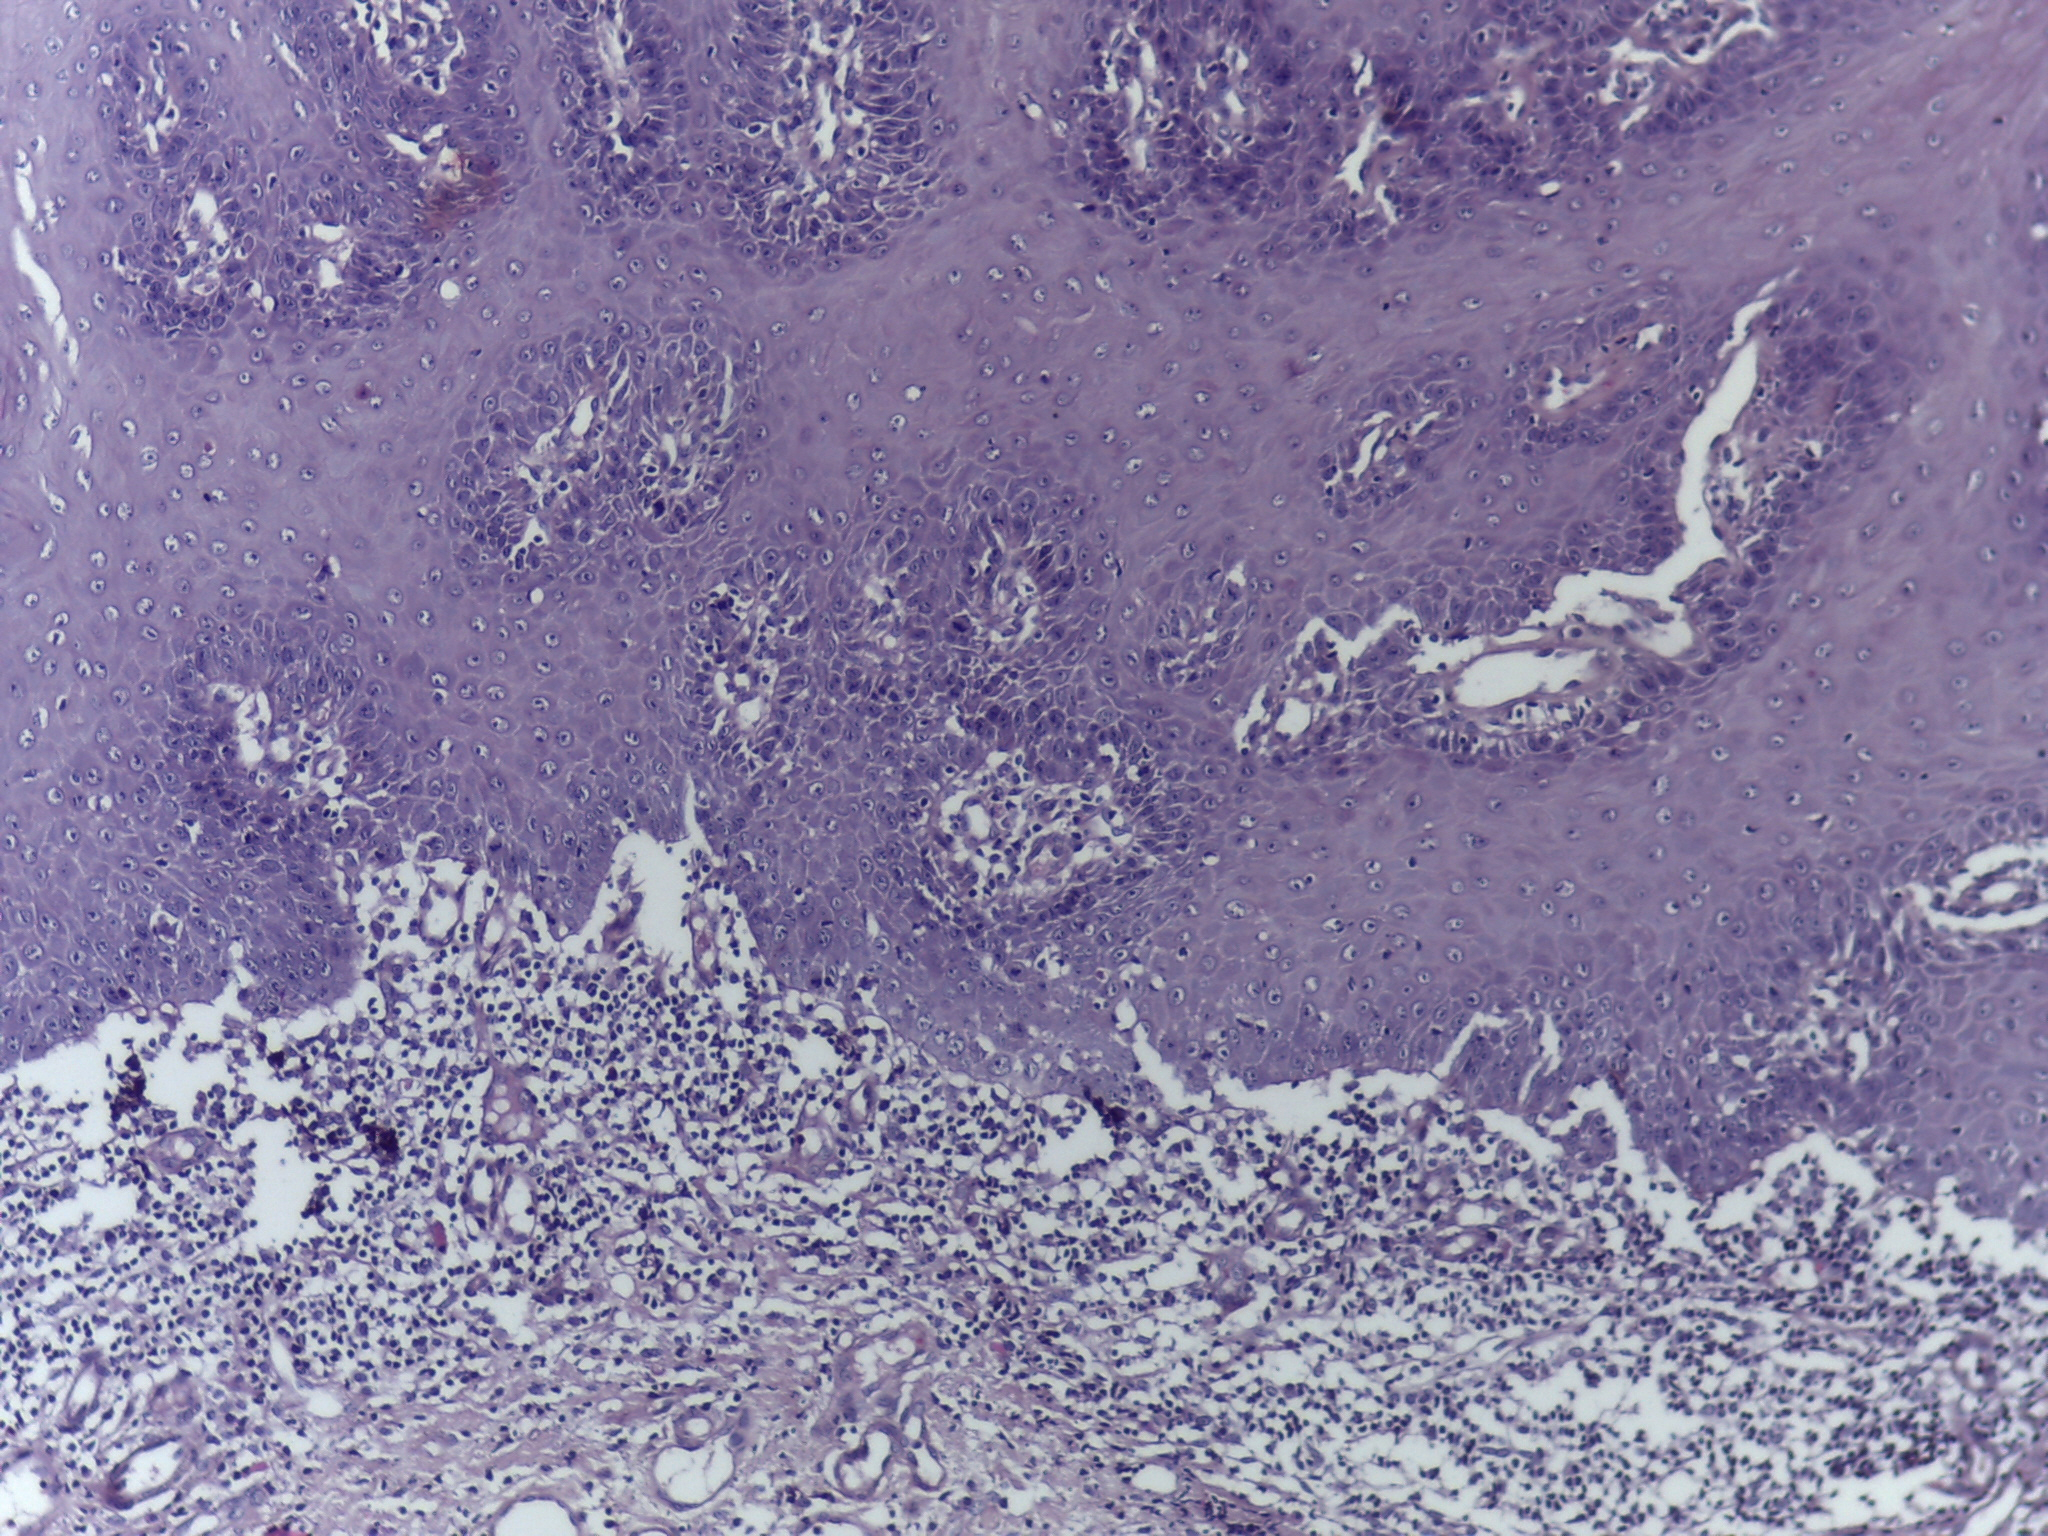
Diagnosis: OSCC